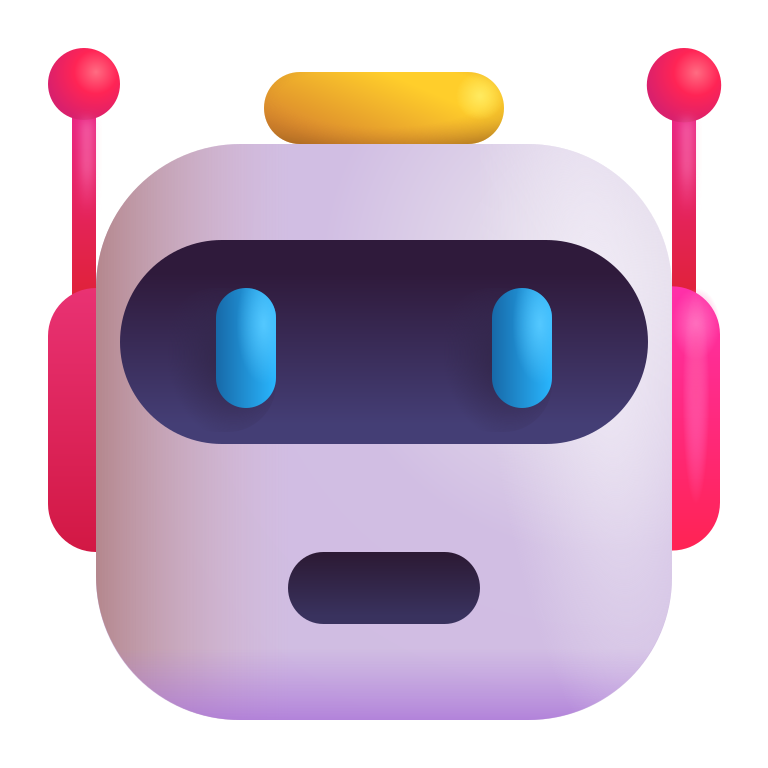
robot color